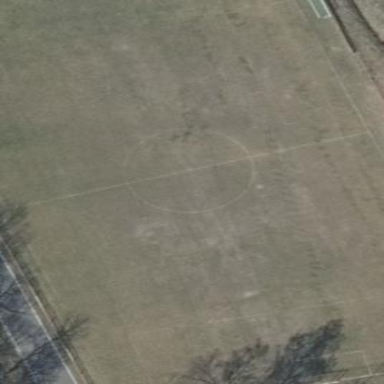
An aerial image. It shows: Soccer pitch for leisure land activities.